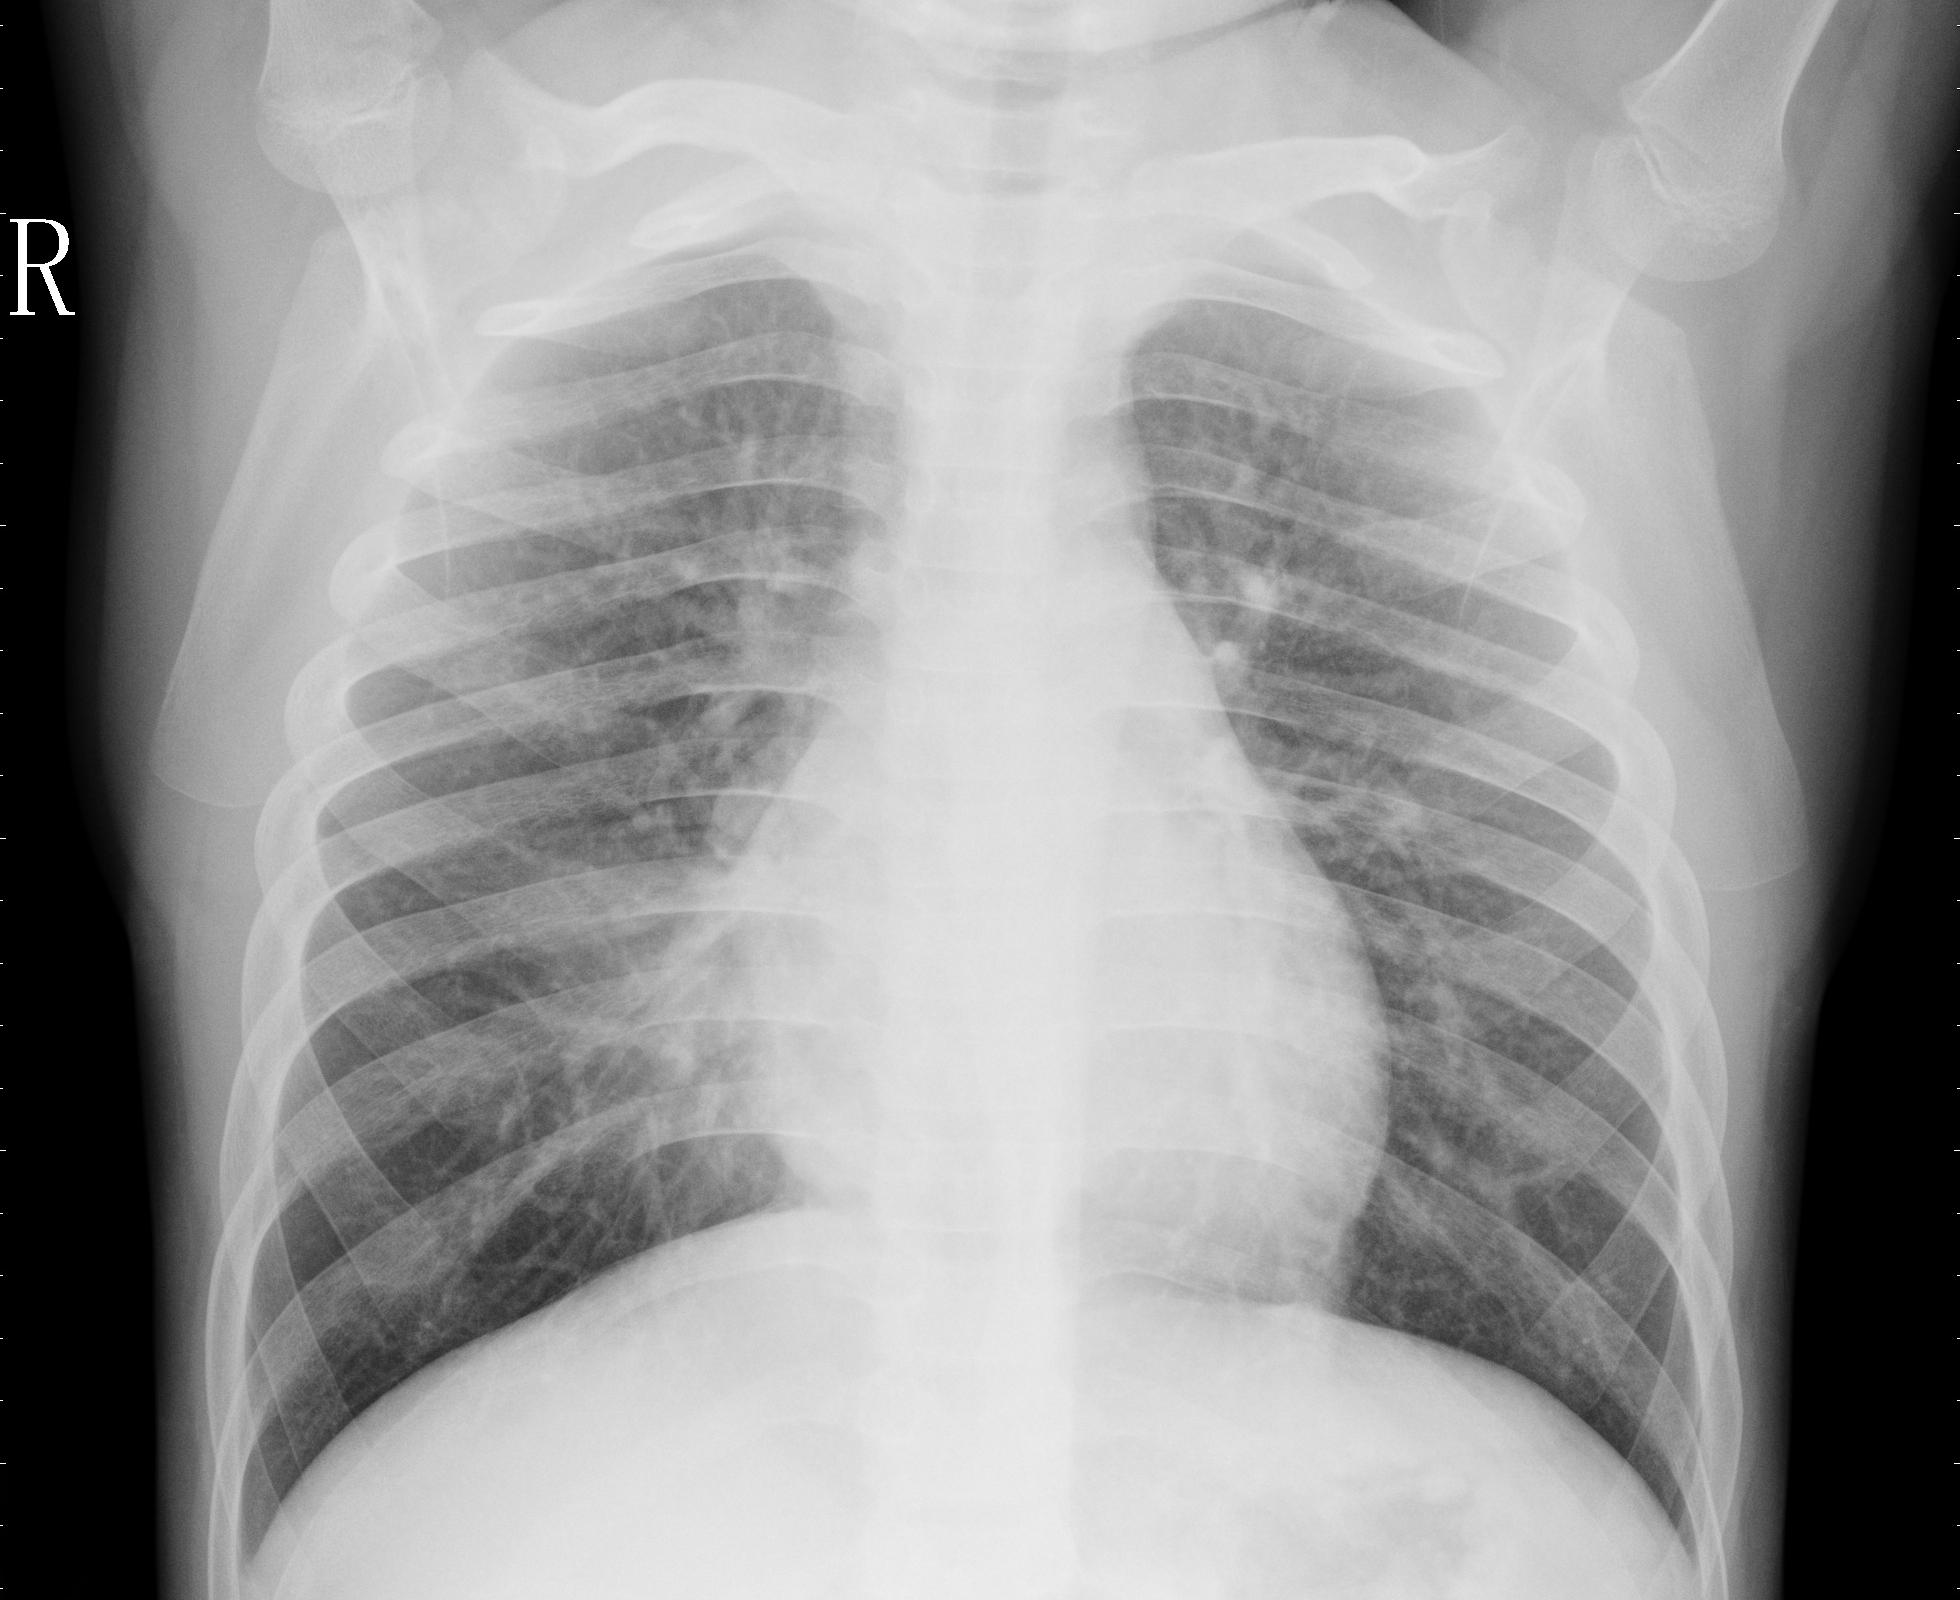
Diagnosis: PNEUMONIA